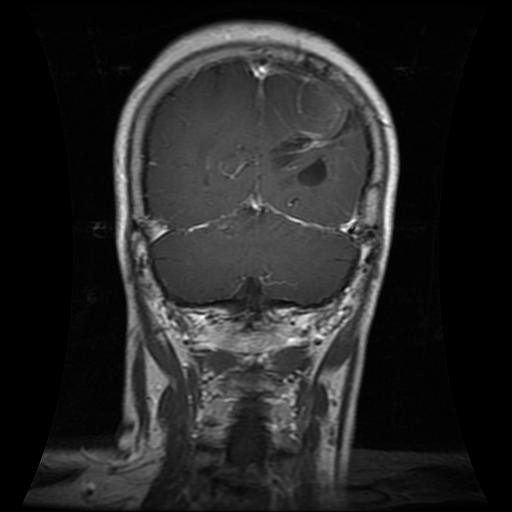
Label: glioma